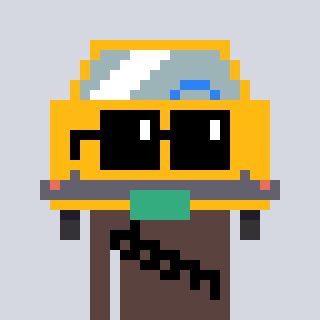
a pixel art character with square black sunglasses, a taxi-shaped head and a darkbrown-colored body on a cool background